Field crop: maize
Growth stage: 2
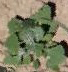
Species: chenopodium